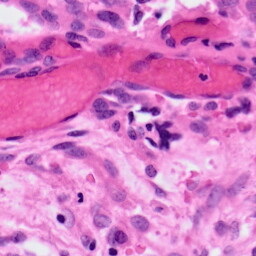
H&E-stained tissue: Ovarian